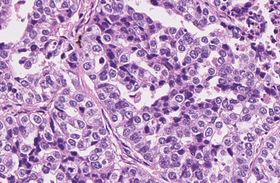
Tumor epithelial tissue: yes
Tumor-associated stroma tissue: no
Normal tissue: no